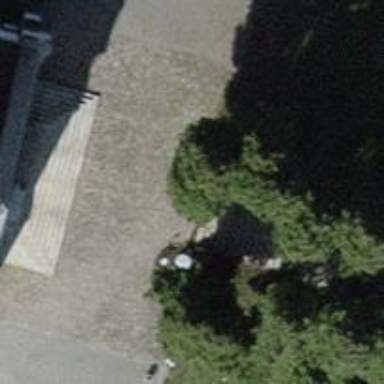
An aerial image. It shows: Set of steps on the road.